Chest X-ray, PA view. Patient: 46 years old, sex M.
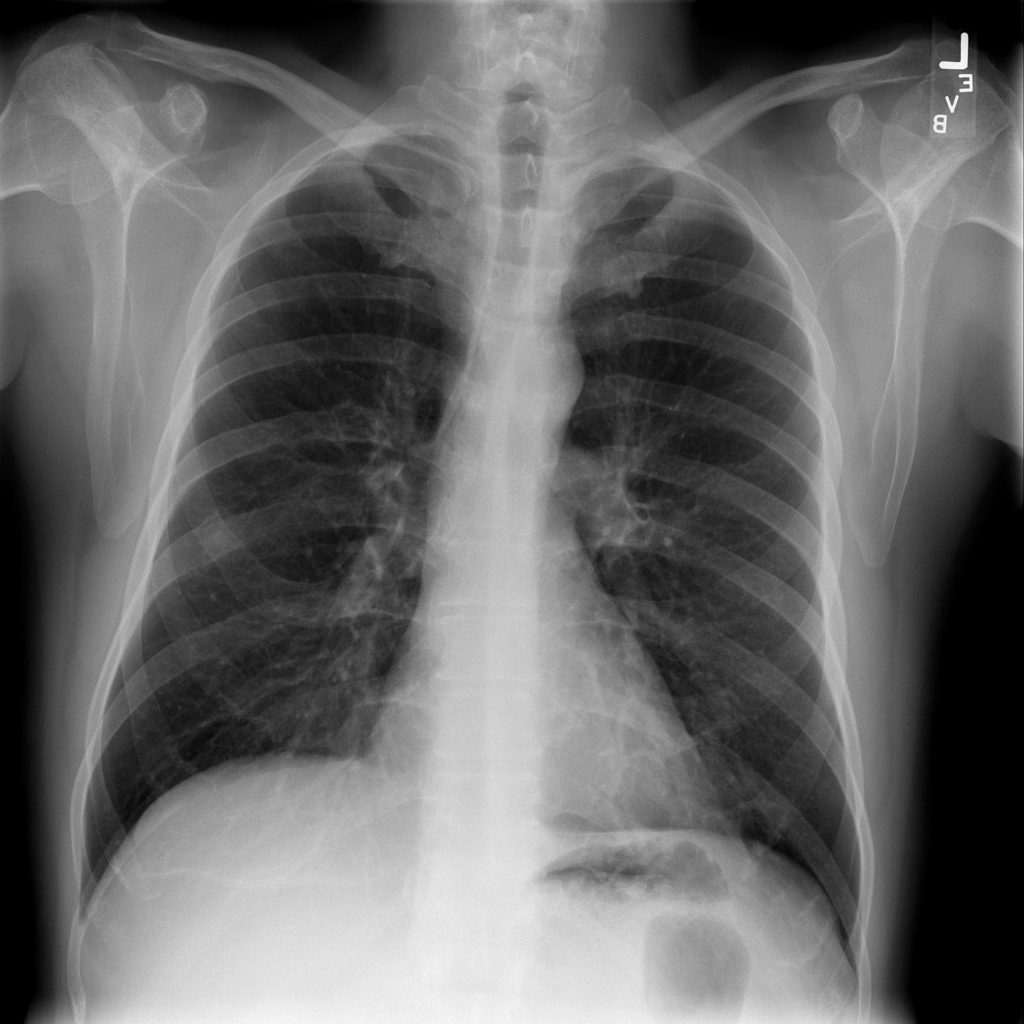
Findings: Atelectasis